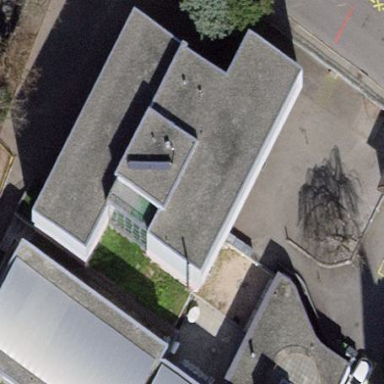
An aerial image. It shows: School.